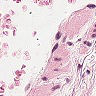
Metastatic tissue present: no